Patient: sex F, age 46
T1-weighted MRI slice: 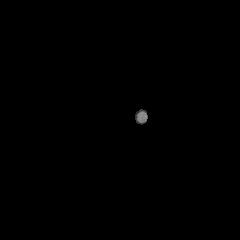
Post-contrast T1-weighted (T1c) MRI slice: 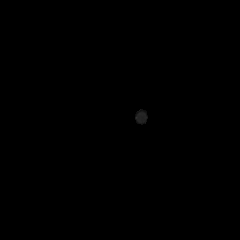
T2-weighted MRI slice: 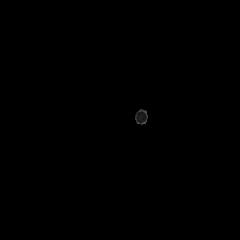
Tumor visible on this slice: no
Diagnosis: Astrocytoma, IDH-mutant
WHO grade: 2